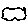
Label: cloud